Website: macys
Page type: payment
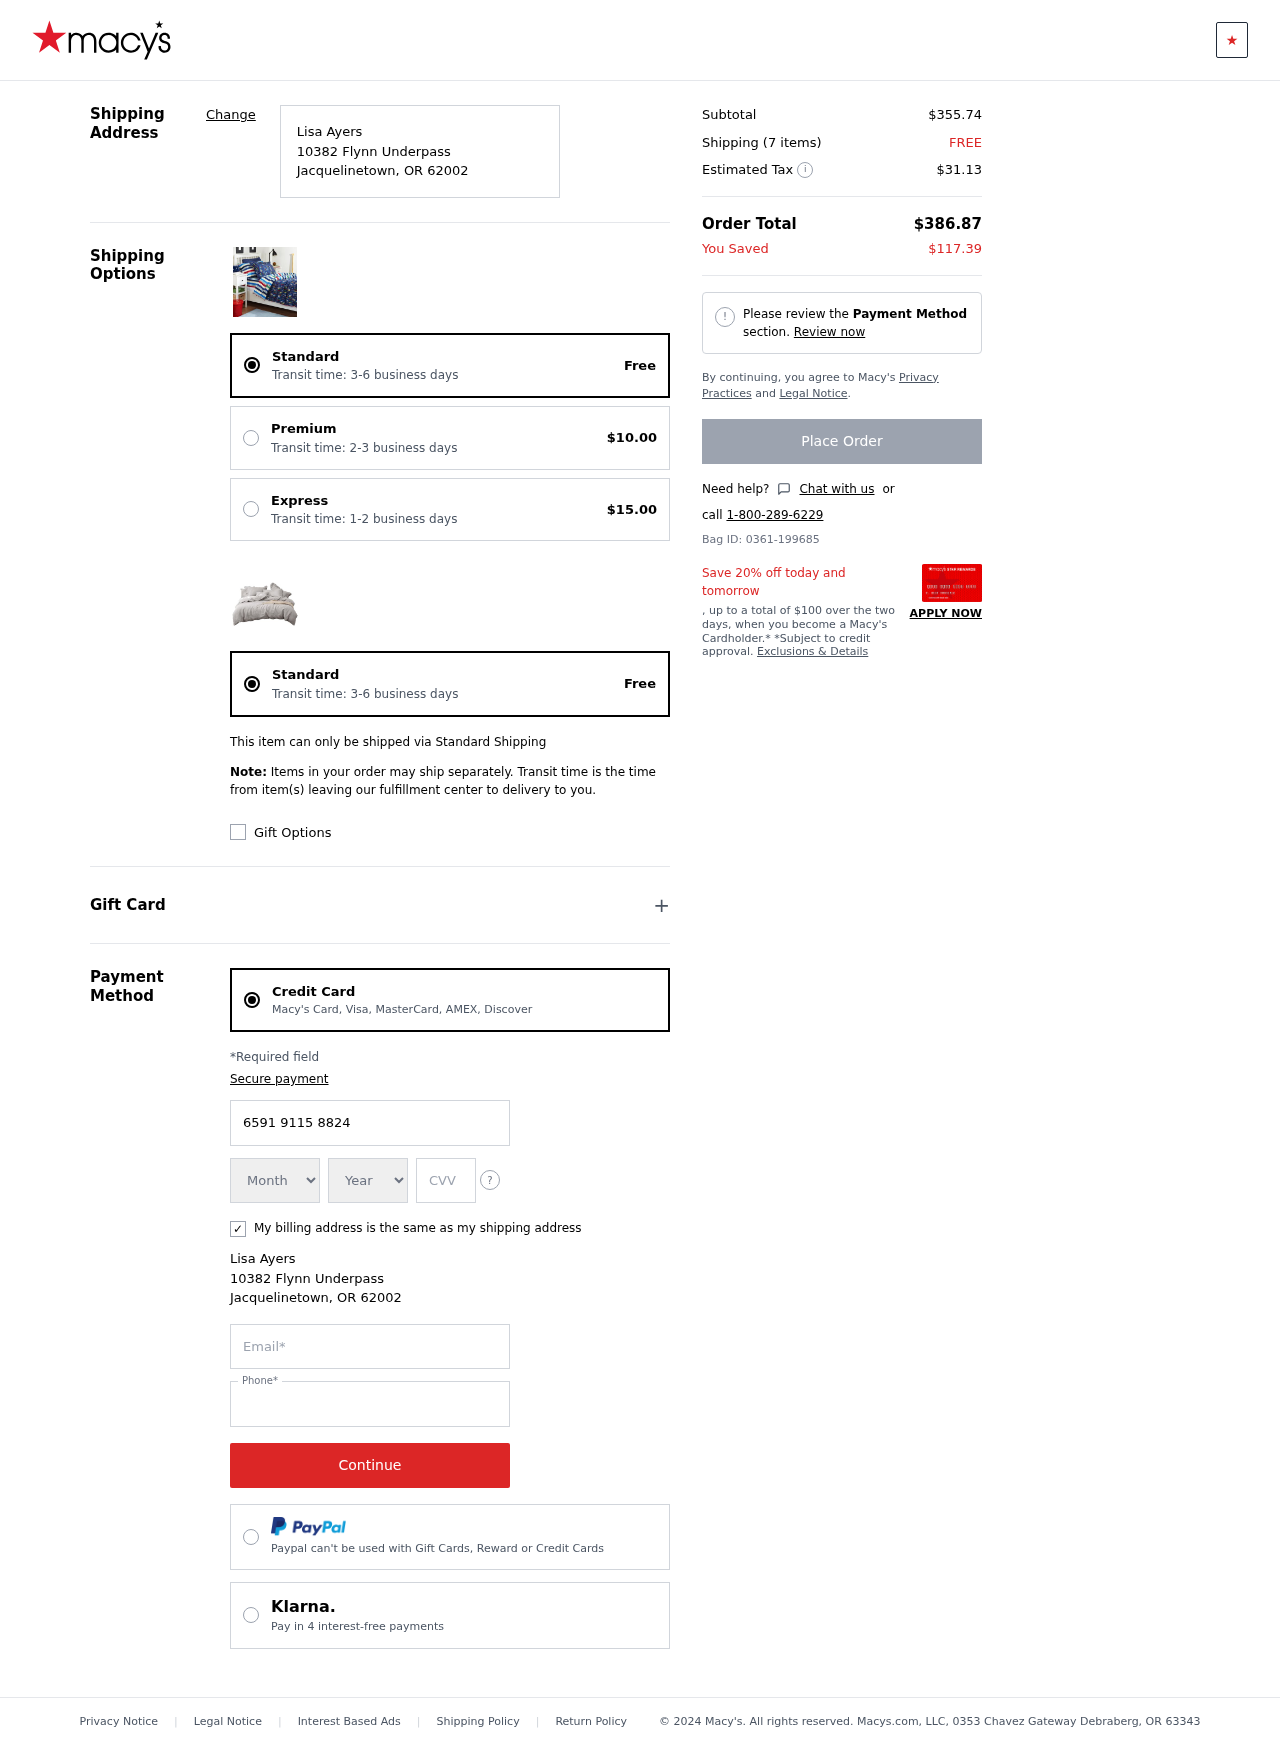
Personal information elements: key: PII_CARD_CVV
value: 796
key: PII_CARD_EXPIRY_MONTH
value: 05
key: PII_CARD_EXPIRY_YEAR
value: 28
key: PII_CARD_NUMBER
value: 6591 9115 8824 7965
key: PII_CITY
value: Jacquelinetown
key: PII_EMAIL
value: layers@gmail.com
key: PII_FULLNAME
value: Lisa Ayers
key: PII_PHONE
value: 8914887415
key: PII_POSTCODE
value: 62002
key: PII_STATE_ABBR
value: OR
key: PII_STREET
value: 10382 Flynn Underpass
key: PII_FULLNAME2
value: Lisa Ayers
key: PII_CITY2
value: Jacquelinetown
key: PII_STATE_ABBR2
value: OR
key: PII_POSTCODE_FULL
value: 62002
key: PII_POSTCODE_NUMERIC
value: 62002
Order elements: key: ORDER_DELIVERY_DATE
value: Transit time: 3-6 business days
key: ORDER_SHIPPING_STANDARD
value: Free
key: ORDER_SHIPPING_PREMIUM
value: $10.00
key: ORDER_SHIPPING_EXPRESS
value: $15.00
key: ORDER_DELIVERY_DATE2
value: Transit time: 3-6 business days
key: ORDER_SHIPPING_STANDARD2
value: Free
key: ORDER_SUBTOTAL
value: $355.74
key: ORDER_NUM_ITEMS
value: Shipping (7 items)
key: ORDER_SHIPPING_COST
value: FREE
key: ORDER_TAX
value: $31.13
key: ORDER_TOTAL
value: $386.87
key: ORDER_SAVINGS
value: $117.39
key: ORDER_ID
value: Bag ID: 0361-199685